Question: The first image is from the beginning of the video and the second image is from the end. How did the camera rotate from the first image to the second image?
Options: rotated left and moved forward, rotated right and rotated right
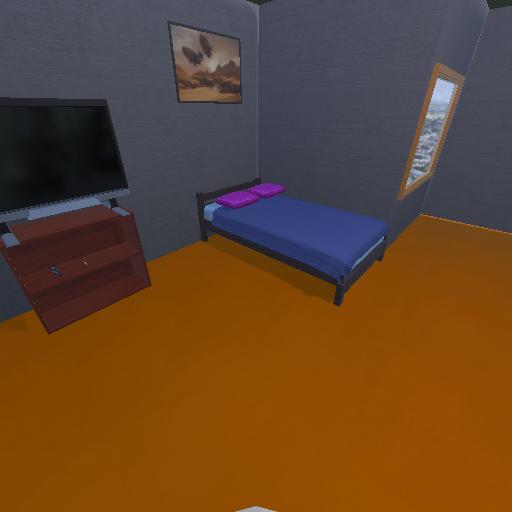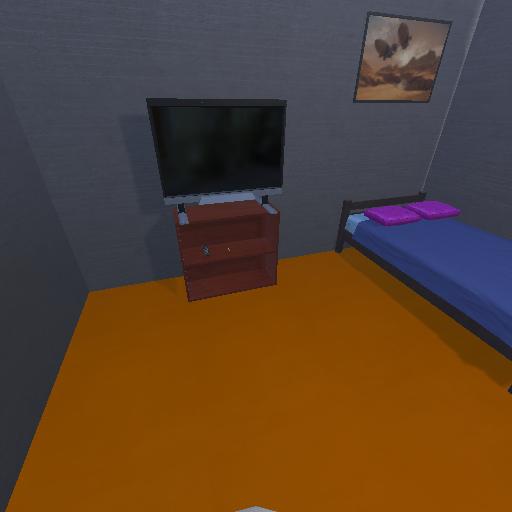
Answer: rotated left and moved forward